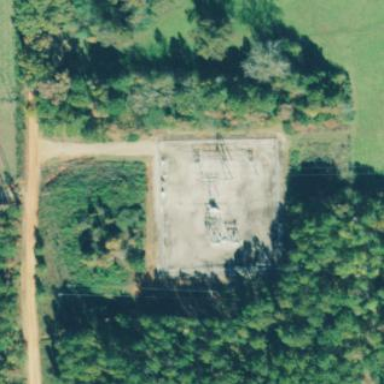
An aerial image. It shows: Distribution level power substation surrounded by fence.